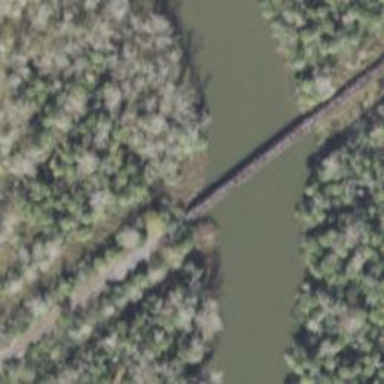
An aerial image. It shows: Disused railway bridge.